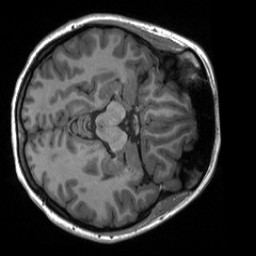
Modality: T1w
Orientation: axial
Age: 21
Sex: female
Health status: healthy
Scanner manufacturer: siemens
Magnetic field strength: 3 T
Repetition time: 2 s
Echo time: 0.00232 s